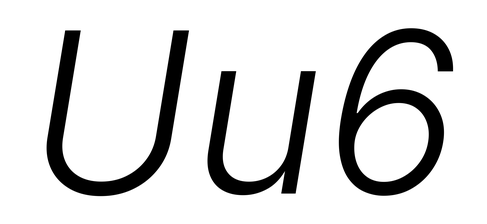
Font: Inter-Italic_Light_Italic